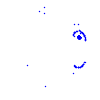
Particle: kaon